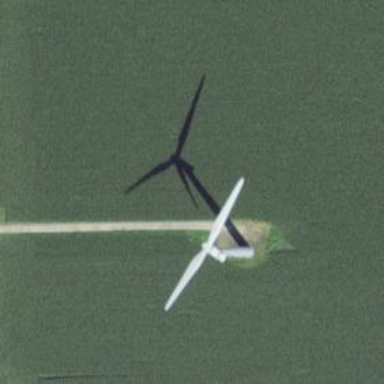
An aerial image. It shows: Wind generator using wind turbines of horizontal axis.